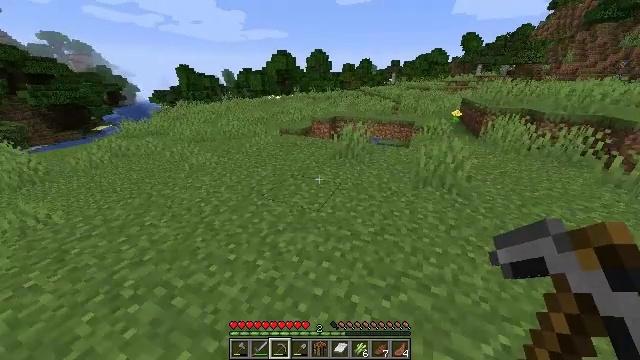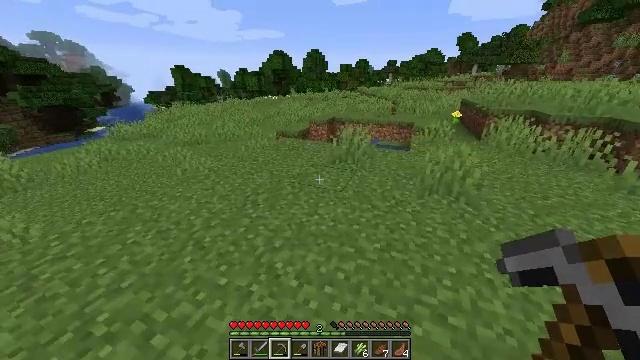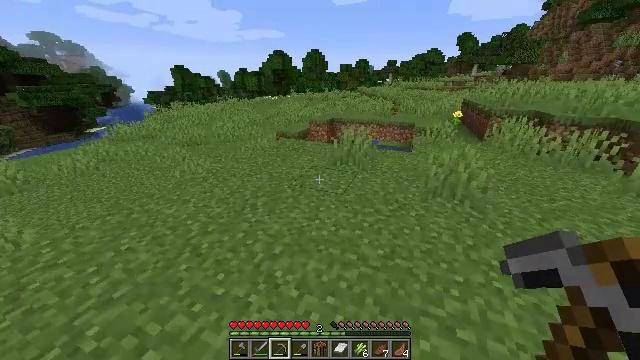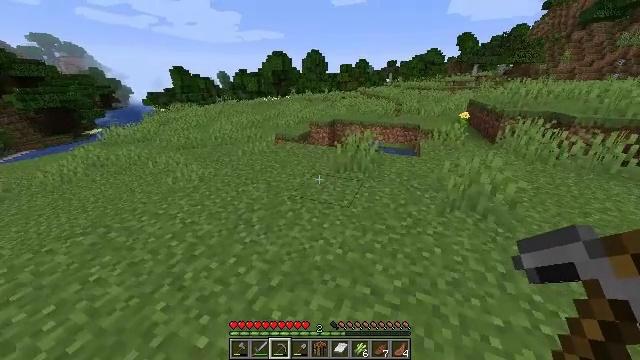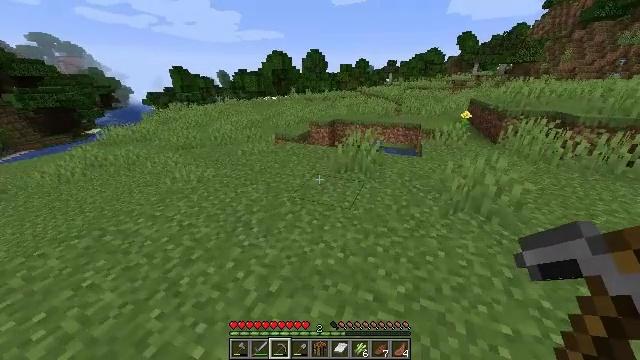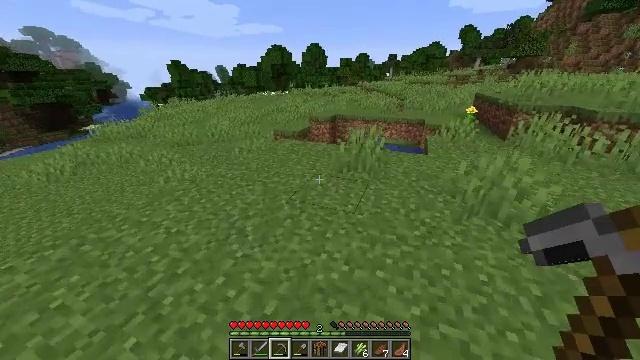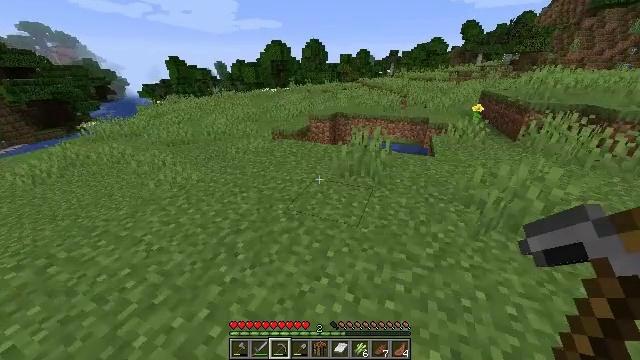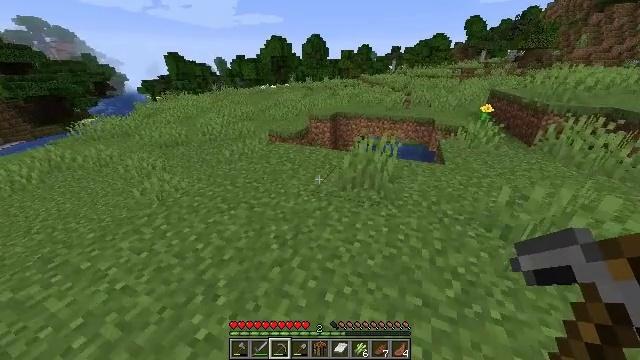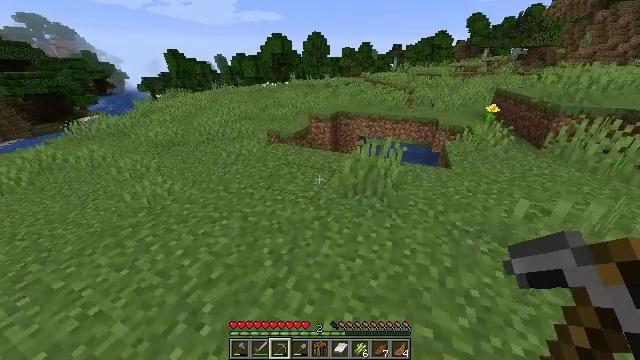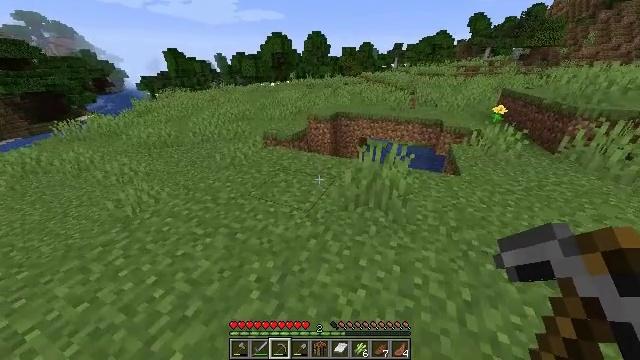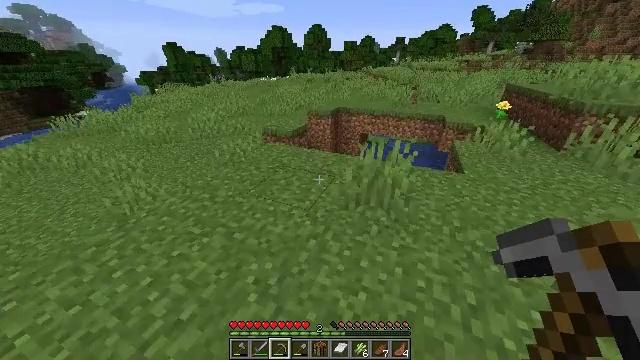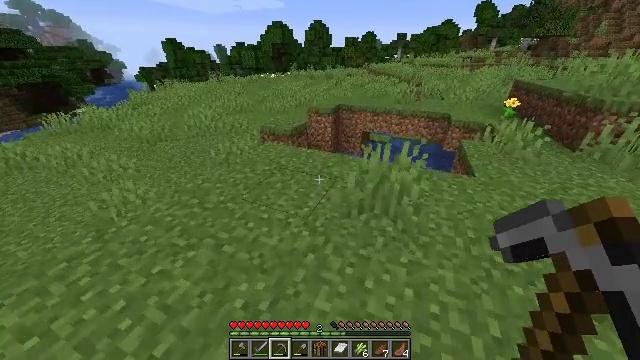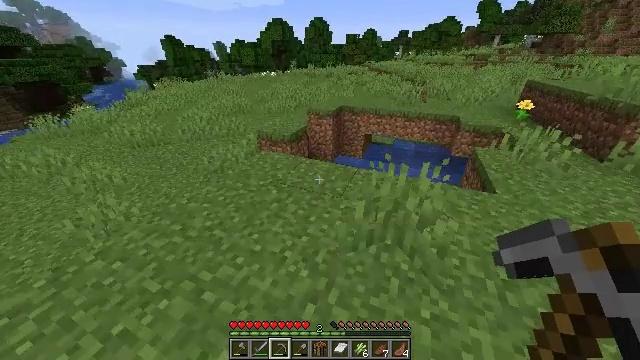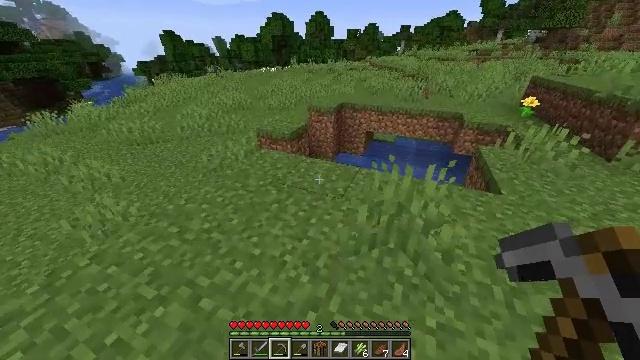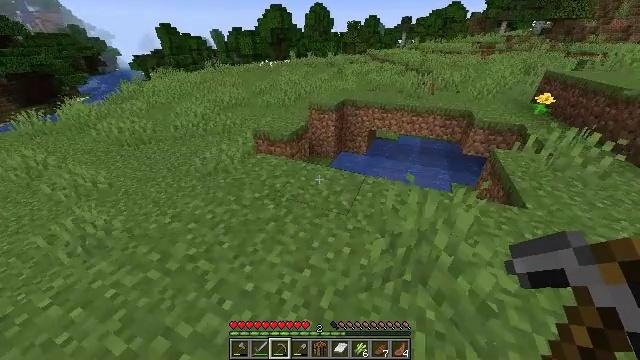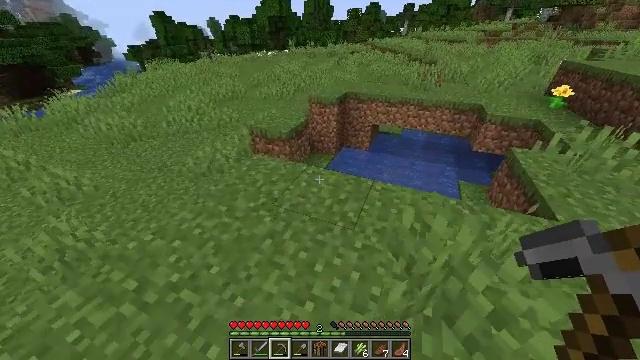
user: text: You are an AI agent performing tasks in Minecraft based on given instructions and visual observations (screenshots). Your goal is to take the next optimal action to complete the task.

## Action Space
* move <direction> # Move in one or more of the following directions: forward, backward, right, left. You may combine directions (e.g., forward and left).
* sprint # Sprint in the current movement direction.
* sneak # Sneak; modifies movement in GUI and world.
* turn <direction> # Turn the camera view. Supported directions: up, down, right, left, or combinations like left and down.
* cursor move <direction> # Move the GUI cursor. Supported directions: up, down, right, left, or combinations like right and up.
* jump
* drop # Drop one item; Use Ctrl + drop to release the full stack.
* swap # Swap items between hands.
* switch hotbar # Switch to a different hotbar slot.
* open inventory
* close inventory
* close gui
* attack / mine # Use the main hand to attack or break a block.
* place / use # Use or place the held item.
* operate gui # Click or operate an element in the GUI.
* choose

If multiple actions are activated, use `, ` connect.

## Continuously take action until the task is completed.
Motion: motion action
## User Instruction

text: Gather grass on the ground.
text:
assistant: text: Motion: move forward
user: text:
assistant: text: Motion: move forward
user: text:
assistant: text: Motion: move forward
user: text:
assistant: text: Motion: move forward
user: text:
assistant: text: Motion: move forward, turn down
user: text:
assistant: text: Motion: move forward
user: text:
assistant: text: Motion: move forward
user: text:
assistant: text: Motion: move forward
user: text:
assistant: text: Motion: move forward
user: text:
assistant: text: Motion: move forward, turn down
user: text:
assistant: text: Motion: move forward
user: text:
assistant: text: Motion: move forward
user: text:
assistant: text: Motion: move forward
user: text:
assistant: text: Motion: move forward, turn down
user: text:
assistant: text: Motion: move forward, turn down
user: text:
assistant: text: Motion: move forward, turn right and down
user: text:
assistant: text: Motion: move forward and move left, turn right and down
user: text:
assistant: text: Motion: move forward and move left, turn right and down
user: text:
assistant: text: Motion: move forward and move left, turn right and down
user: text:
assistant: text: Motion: move forward and move left, turn right and down
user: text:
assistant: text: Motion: move forward and move left, turn right and down
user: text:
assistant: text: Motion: move forward and move left, turn right and down
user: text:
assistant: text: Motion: move forward and move left, turn right and down
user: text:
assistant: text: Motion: move forward and move left, turn right
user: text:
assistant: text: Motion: move forward and move left
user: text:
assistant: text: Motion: move forward and move left
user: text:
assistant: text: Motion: move forward and move left
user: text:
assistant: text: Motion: move forward and move left
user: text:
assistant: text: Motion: move forward and move left
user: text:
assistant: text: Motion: move forward and move left, jump